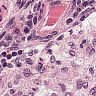
Metastatic tissue present: no